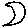
Label: moon